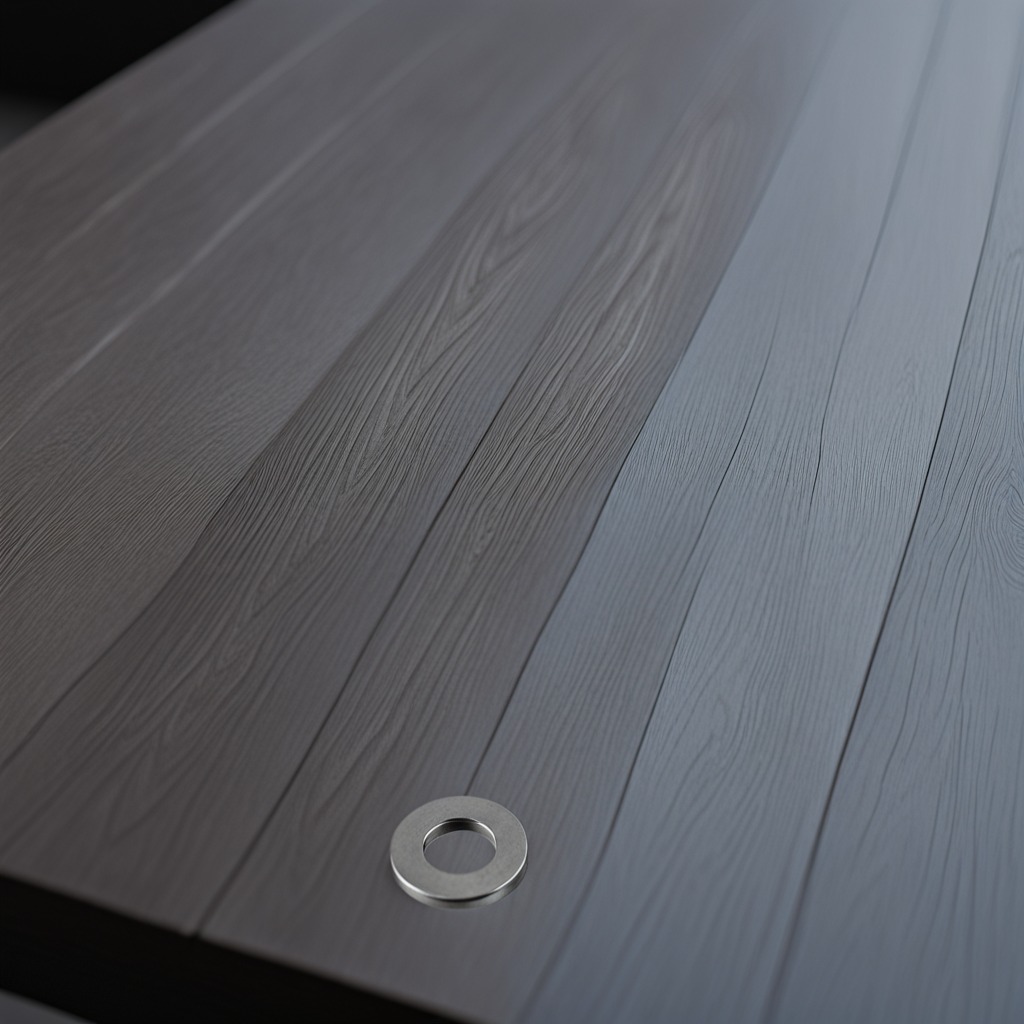
A flat metal washer is lying on the old table with faint burn marks in a small garage at twilight.